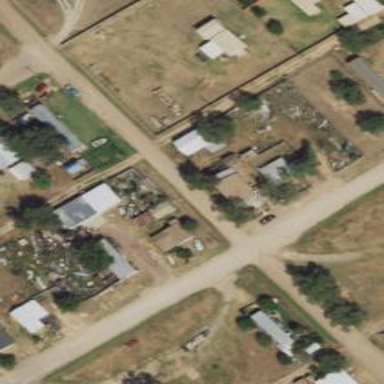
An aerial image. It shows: Alleyway designated as service road.